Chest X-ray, PA view. Patient: 68 years old, sex M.
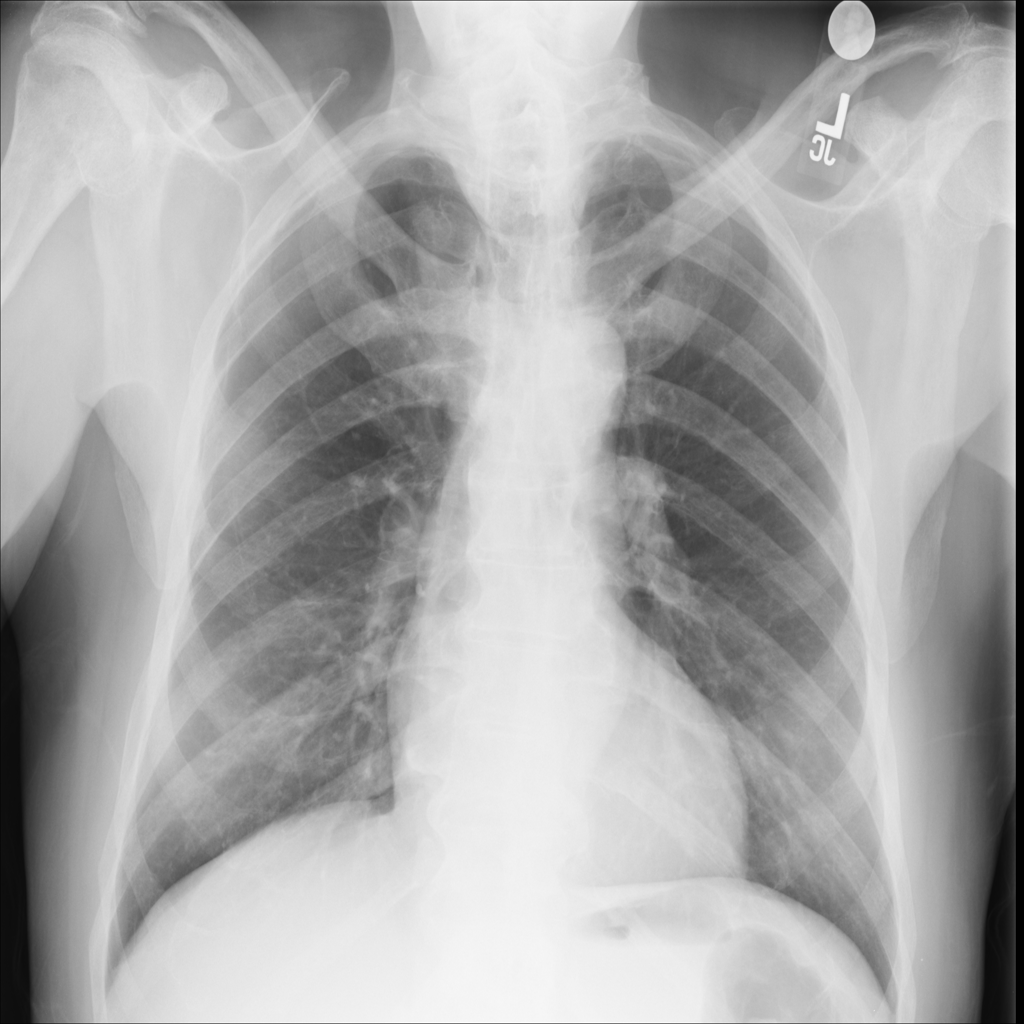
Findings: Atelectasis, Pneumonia